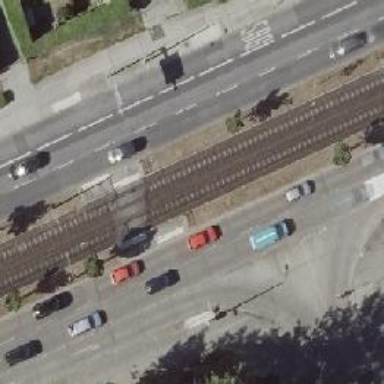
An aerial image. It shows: Footway that serves as traffic island.